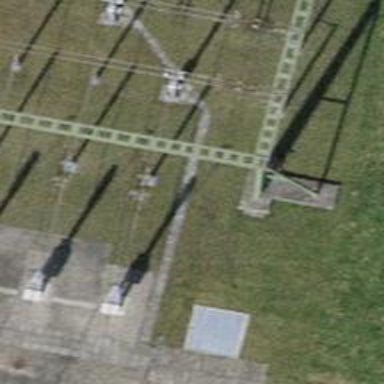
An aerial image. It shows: Bay for power lines.